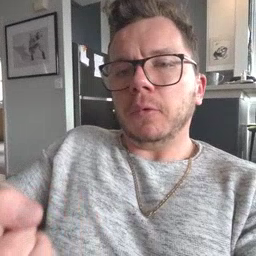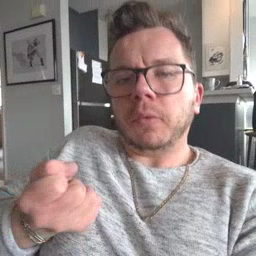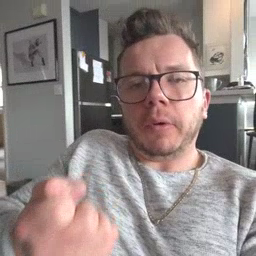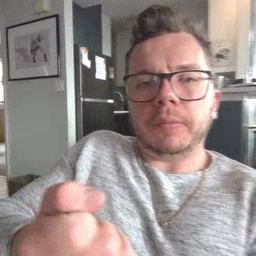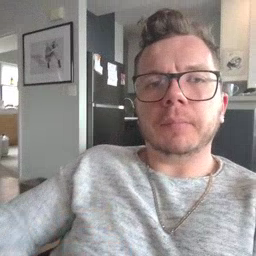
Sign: drawer